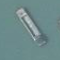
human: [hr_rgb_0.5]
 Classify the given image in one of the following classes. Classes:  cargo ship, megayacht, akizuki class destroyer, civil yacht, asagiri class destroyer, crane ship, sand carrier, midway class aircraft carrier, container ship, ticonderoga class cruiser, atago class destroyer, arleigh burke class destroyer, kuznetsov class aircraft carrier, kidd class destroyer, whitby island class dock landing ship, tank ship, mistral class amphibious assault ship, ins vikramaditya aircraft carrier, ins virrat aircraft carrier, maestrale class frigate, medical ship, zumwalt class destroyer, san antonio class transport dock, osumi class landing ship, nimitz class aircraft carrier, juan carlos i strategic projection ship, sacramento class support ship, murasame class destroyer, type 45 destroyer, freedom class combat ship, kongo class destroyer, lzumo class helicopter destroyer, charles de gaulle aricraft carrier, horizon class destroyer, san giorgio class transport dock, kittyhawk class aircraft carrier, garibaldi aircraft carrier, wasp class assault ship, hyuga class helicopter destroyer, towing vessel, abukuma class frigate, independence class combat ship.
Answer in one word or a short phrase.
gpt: Sand carrier